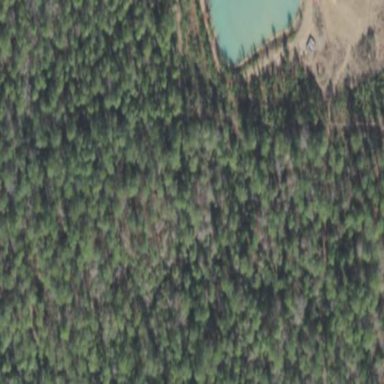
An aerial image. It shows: Woodland with needle-leaved trees.